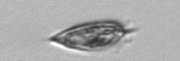
Label: Prorocentrum_triestinum